Question:
below is the code i used everything works well EXCEPT for
> Deprecated: Function mysql_list_tables() is deprecated in E:\xampp\htdocs\federalcreditadvocates\admin_page\view_reports.php on line 28
it's depricated.. so what i need is simple mysql_list_tables() for php version 5 or if there is a new function for this one.. please tell me i really need it thanks :)
'''
<?php
$table_query = mysql_list_tables("odesk_carlo");
$get_num_rows = mysql_num_rows($table_query);
for ($table = 0; $table < $get_num_rows; $table++)
{
echo "Table name: ", mysql_tablename($result, $table), "<br />";
}
?>
'''
<URL>
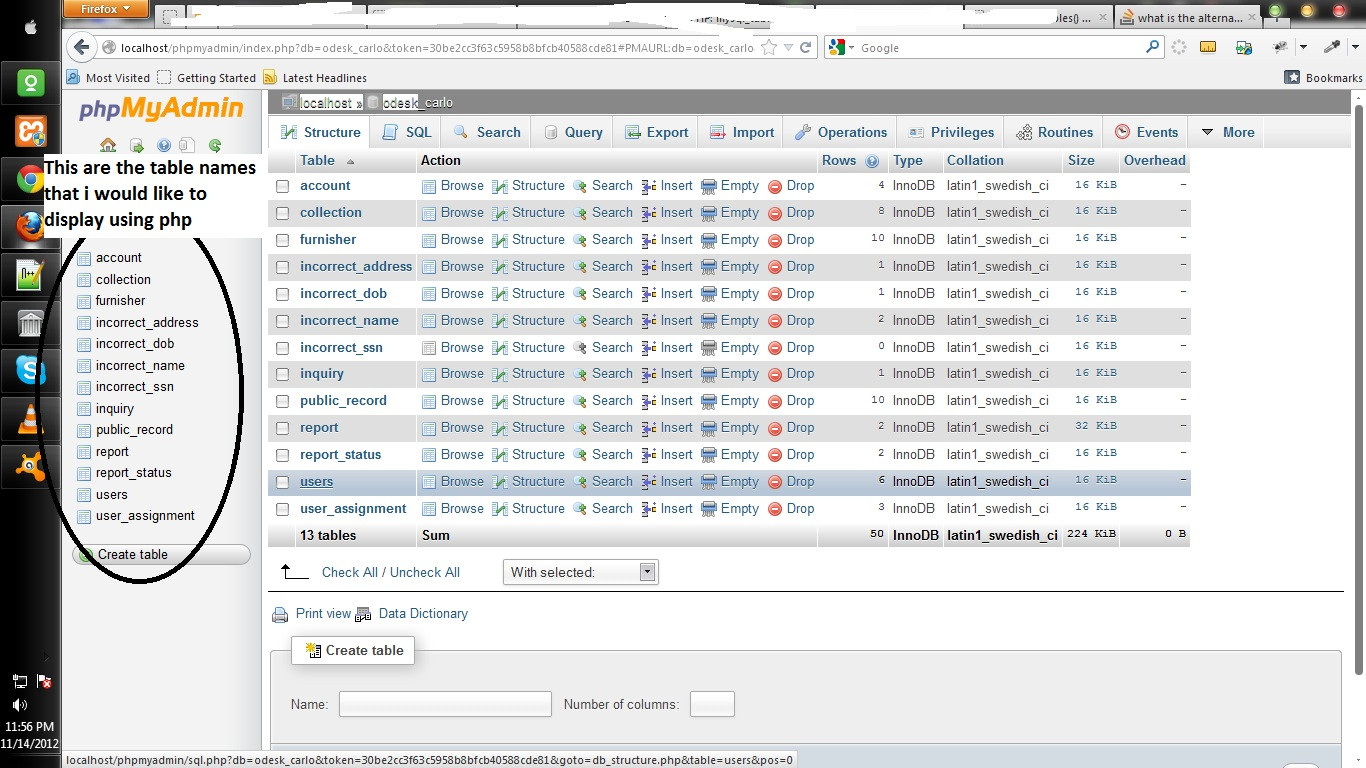
Answer: query the information_schema DB directly:
'''
select TABLE_NAME
from INFORMATION_SCHEMA
where TABLE_SCHEMA='yourdbnamehere'
'''